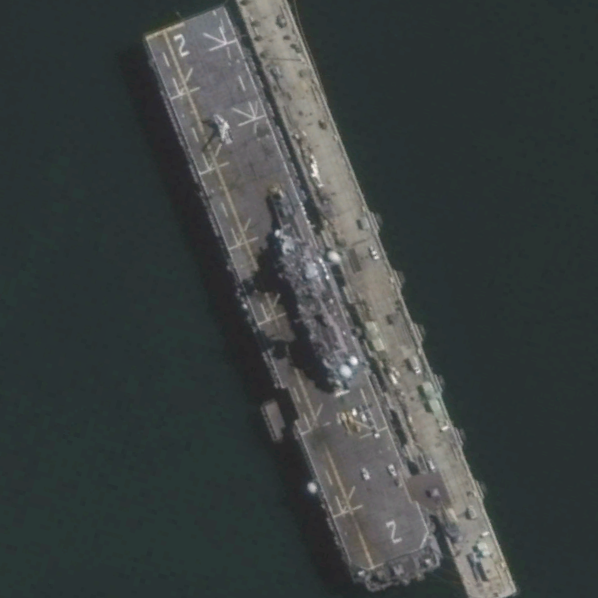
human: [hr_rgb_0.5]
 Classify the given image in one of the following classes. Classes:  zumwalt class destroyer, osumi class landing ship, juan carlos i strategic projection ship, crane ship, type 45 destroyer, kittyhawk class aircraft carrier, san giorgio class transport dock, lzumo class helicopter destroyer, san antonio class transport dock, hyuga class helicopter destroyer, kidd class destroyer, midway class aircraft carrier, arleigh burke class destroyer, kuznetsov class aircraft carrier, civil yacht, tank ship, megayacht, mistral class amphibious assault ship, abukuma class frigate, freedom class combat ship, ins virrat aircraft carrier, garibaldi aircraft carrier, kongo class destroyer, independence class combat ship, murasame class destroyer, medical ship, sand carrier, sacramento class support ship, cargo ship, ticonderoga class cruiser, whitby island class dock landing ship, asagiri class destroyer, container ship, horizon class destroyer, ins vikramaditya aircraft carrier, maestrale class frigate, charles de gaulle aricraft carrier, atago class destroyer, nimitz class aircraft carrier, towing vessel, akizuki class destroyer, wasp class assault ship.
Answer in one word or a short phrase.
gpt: Wasp class assault ship